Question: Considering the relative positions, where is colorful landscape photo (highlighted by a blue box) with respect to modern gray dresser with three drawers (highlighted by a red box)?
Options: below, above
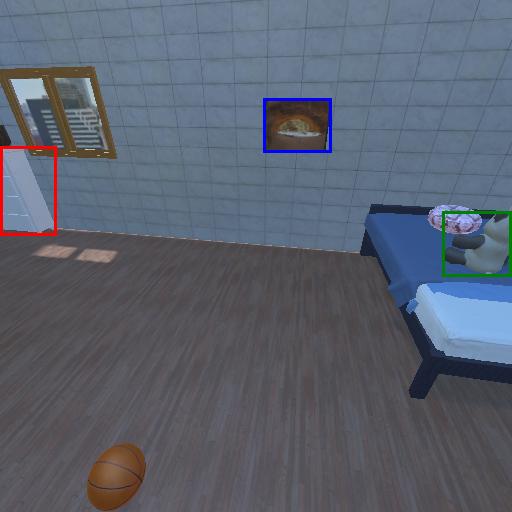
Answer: below